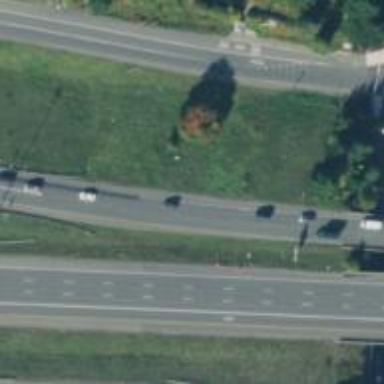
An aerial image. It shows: Motorway junction.